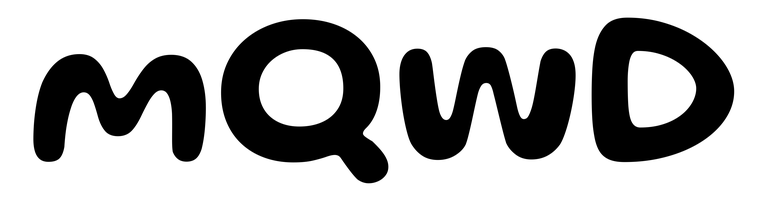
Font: Gluten_Medium